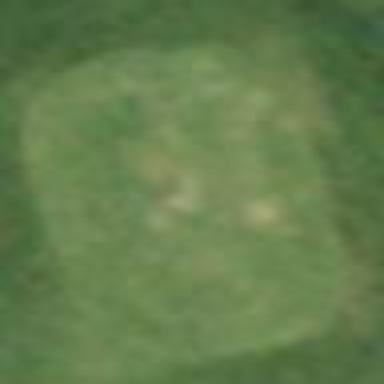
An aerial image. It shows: Golf tee.